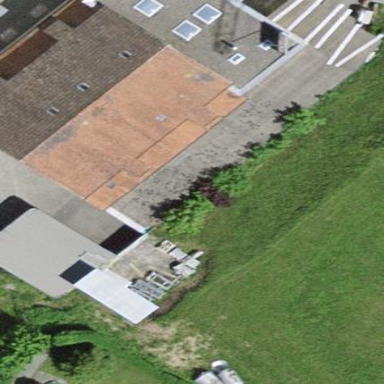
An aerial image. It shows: Commercial building with gabled roof.